Interaction volume radius: 5 \u00c5
Interaction volume height: 50 \u00c5
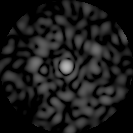
Disorder parameter: 0.8215